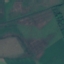
Land use / land cover: Pasture